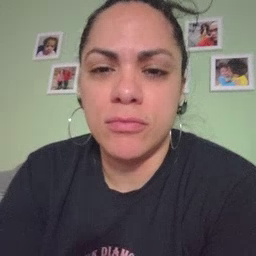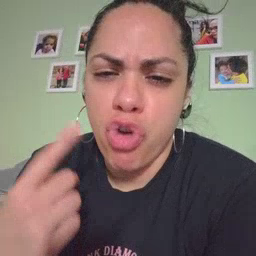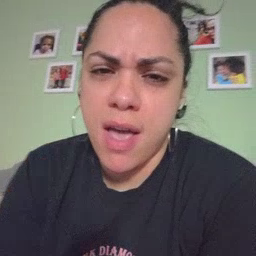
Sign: cry